Field crop: maize
Growth stage: 2
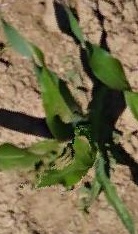
Species: maize